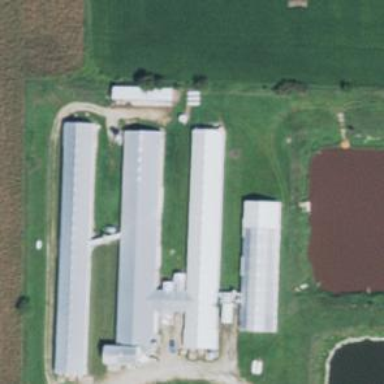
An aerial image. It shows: Farm auxiliary building.